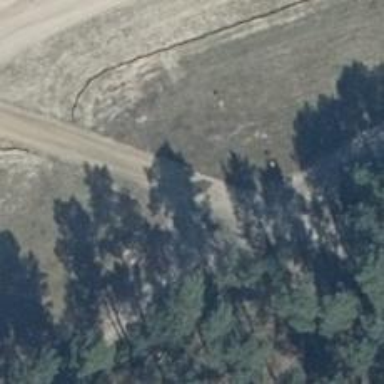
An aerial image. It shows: Sandy track with grade3 tracktype.